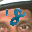
Label: 8